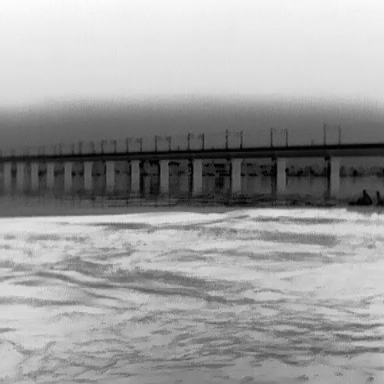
There is a canoe in the infrared image.